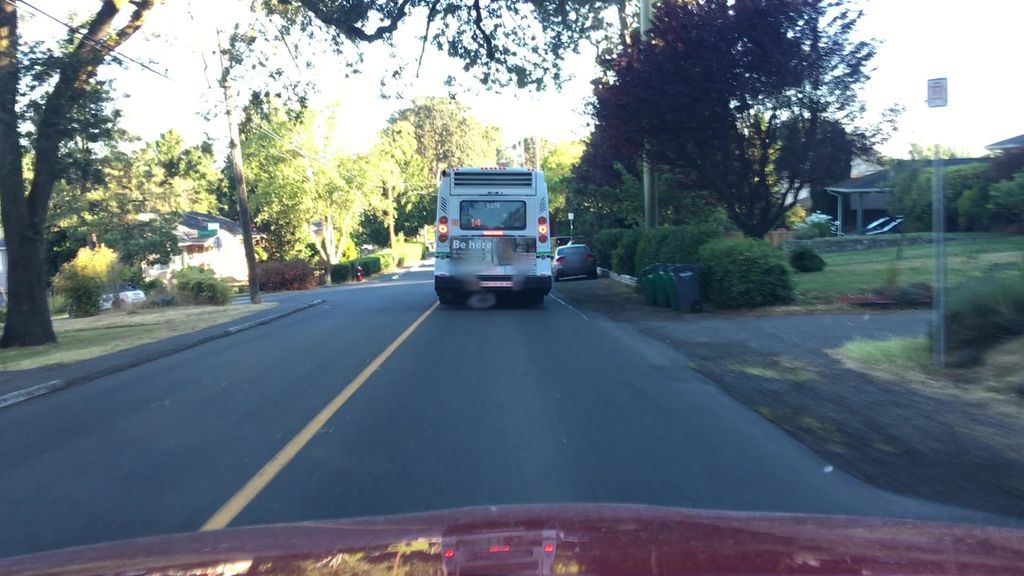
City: victoria